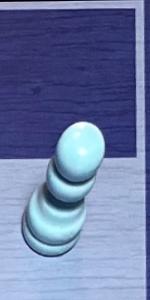
Label: Pawn_White